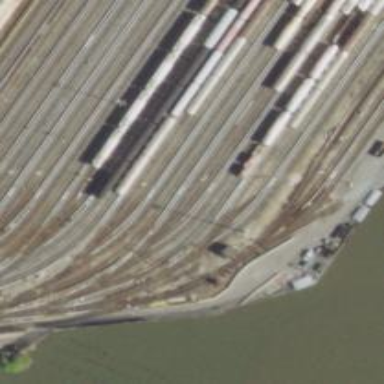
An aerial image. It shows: Electrified rail in service yard.